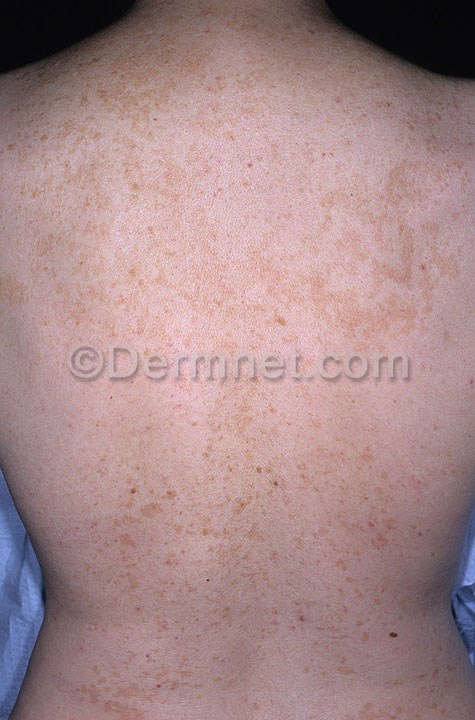
Disease: Tinea Ringworm Candidiasis and other Fungal Infections